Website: crate-barrel
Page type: payment
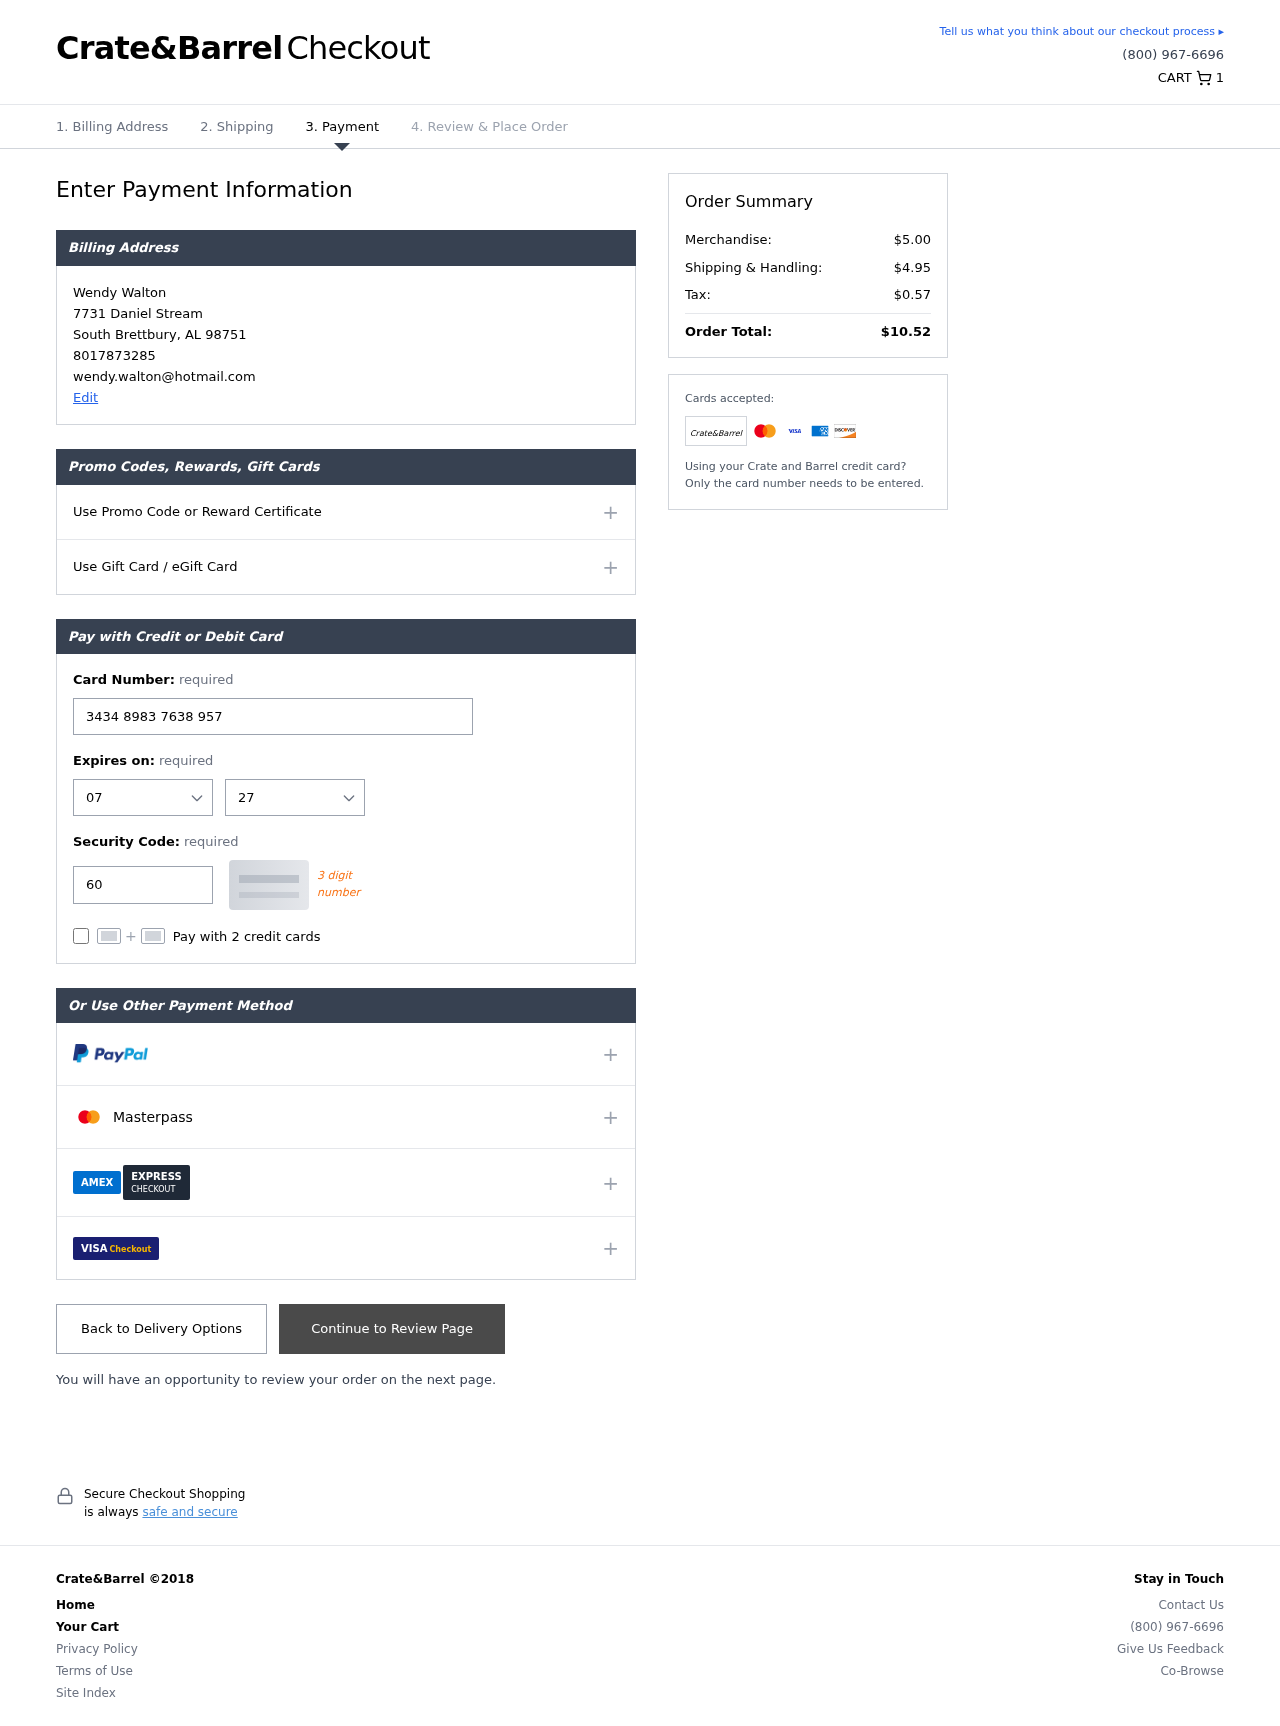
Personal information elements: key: PII_CARD_CVV
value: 6089
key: PII_CARD_EXPIRY_MONTH
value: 07
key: PII_CARD_EXPIRY_YEAR
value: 27
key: PII_CARD_NUMBER
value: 3434 8983 7638 957
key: PII_CITY
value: South Brettbury
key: PII_EMAIL
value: wendy.walton@hotmail.com
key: PII_FULLNAME
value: Wendy Walton
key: PII_PHONE
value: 8017873285
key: PII_POSTCODE
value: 98751
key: PII_STATE_ABBR
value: AL
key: PII_STREET
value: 7731 Daniel Stream
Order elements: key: ORDER_NUM_ITEMS
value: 1
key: ORDER_SUBTOTAL
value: $5.00
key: ORDER_SHIPPING_COST
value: $4.95
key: ORDER_TAX
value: $0.57
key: ORDER_TOTAL
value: $10.52